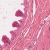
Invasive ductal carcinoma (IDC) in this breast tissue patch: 0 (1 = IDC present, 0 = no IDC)